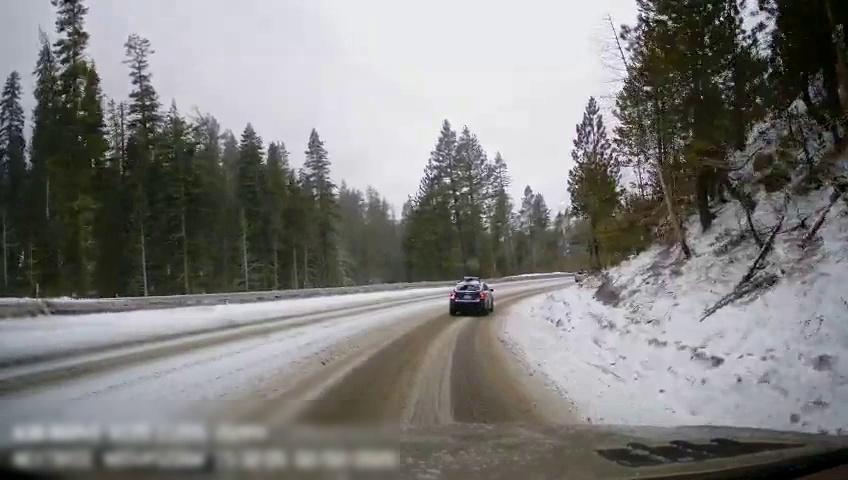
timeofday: Day
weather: Snowy
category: Drivable Space
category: Vehicles | Car